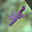
Label: 4